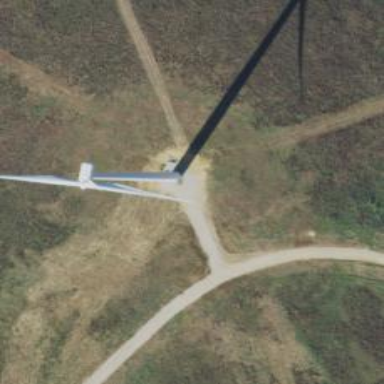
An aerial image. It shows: Wind generator using horizontal axis wind turbines.